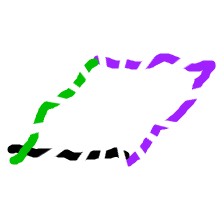
Shape: parallelogram